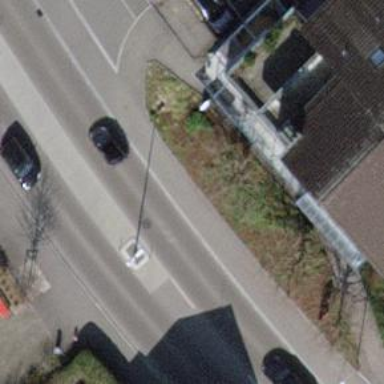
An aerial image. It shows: Traffic calming island.